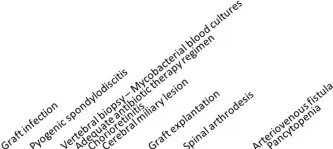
Timeline of the patient's clinical course after cardiac surgery.
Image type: chart (chart)